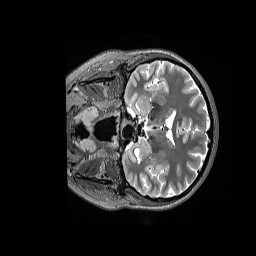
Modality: T2w
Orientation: coronal
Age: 33
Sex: female
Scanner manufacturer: siemens
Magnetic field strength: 3 T
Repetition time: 3.2 s
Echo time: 0.562 s